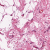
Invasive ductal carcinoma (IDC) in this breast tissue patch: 0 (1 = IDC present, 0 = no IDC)